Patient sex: F
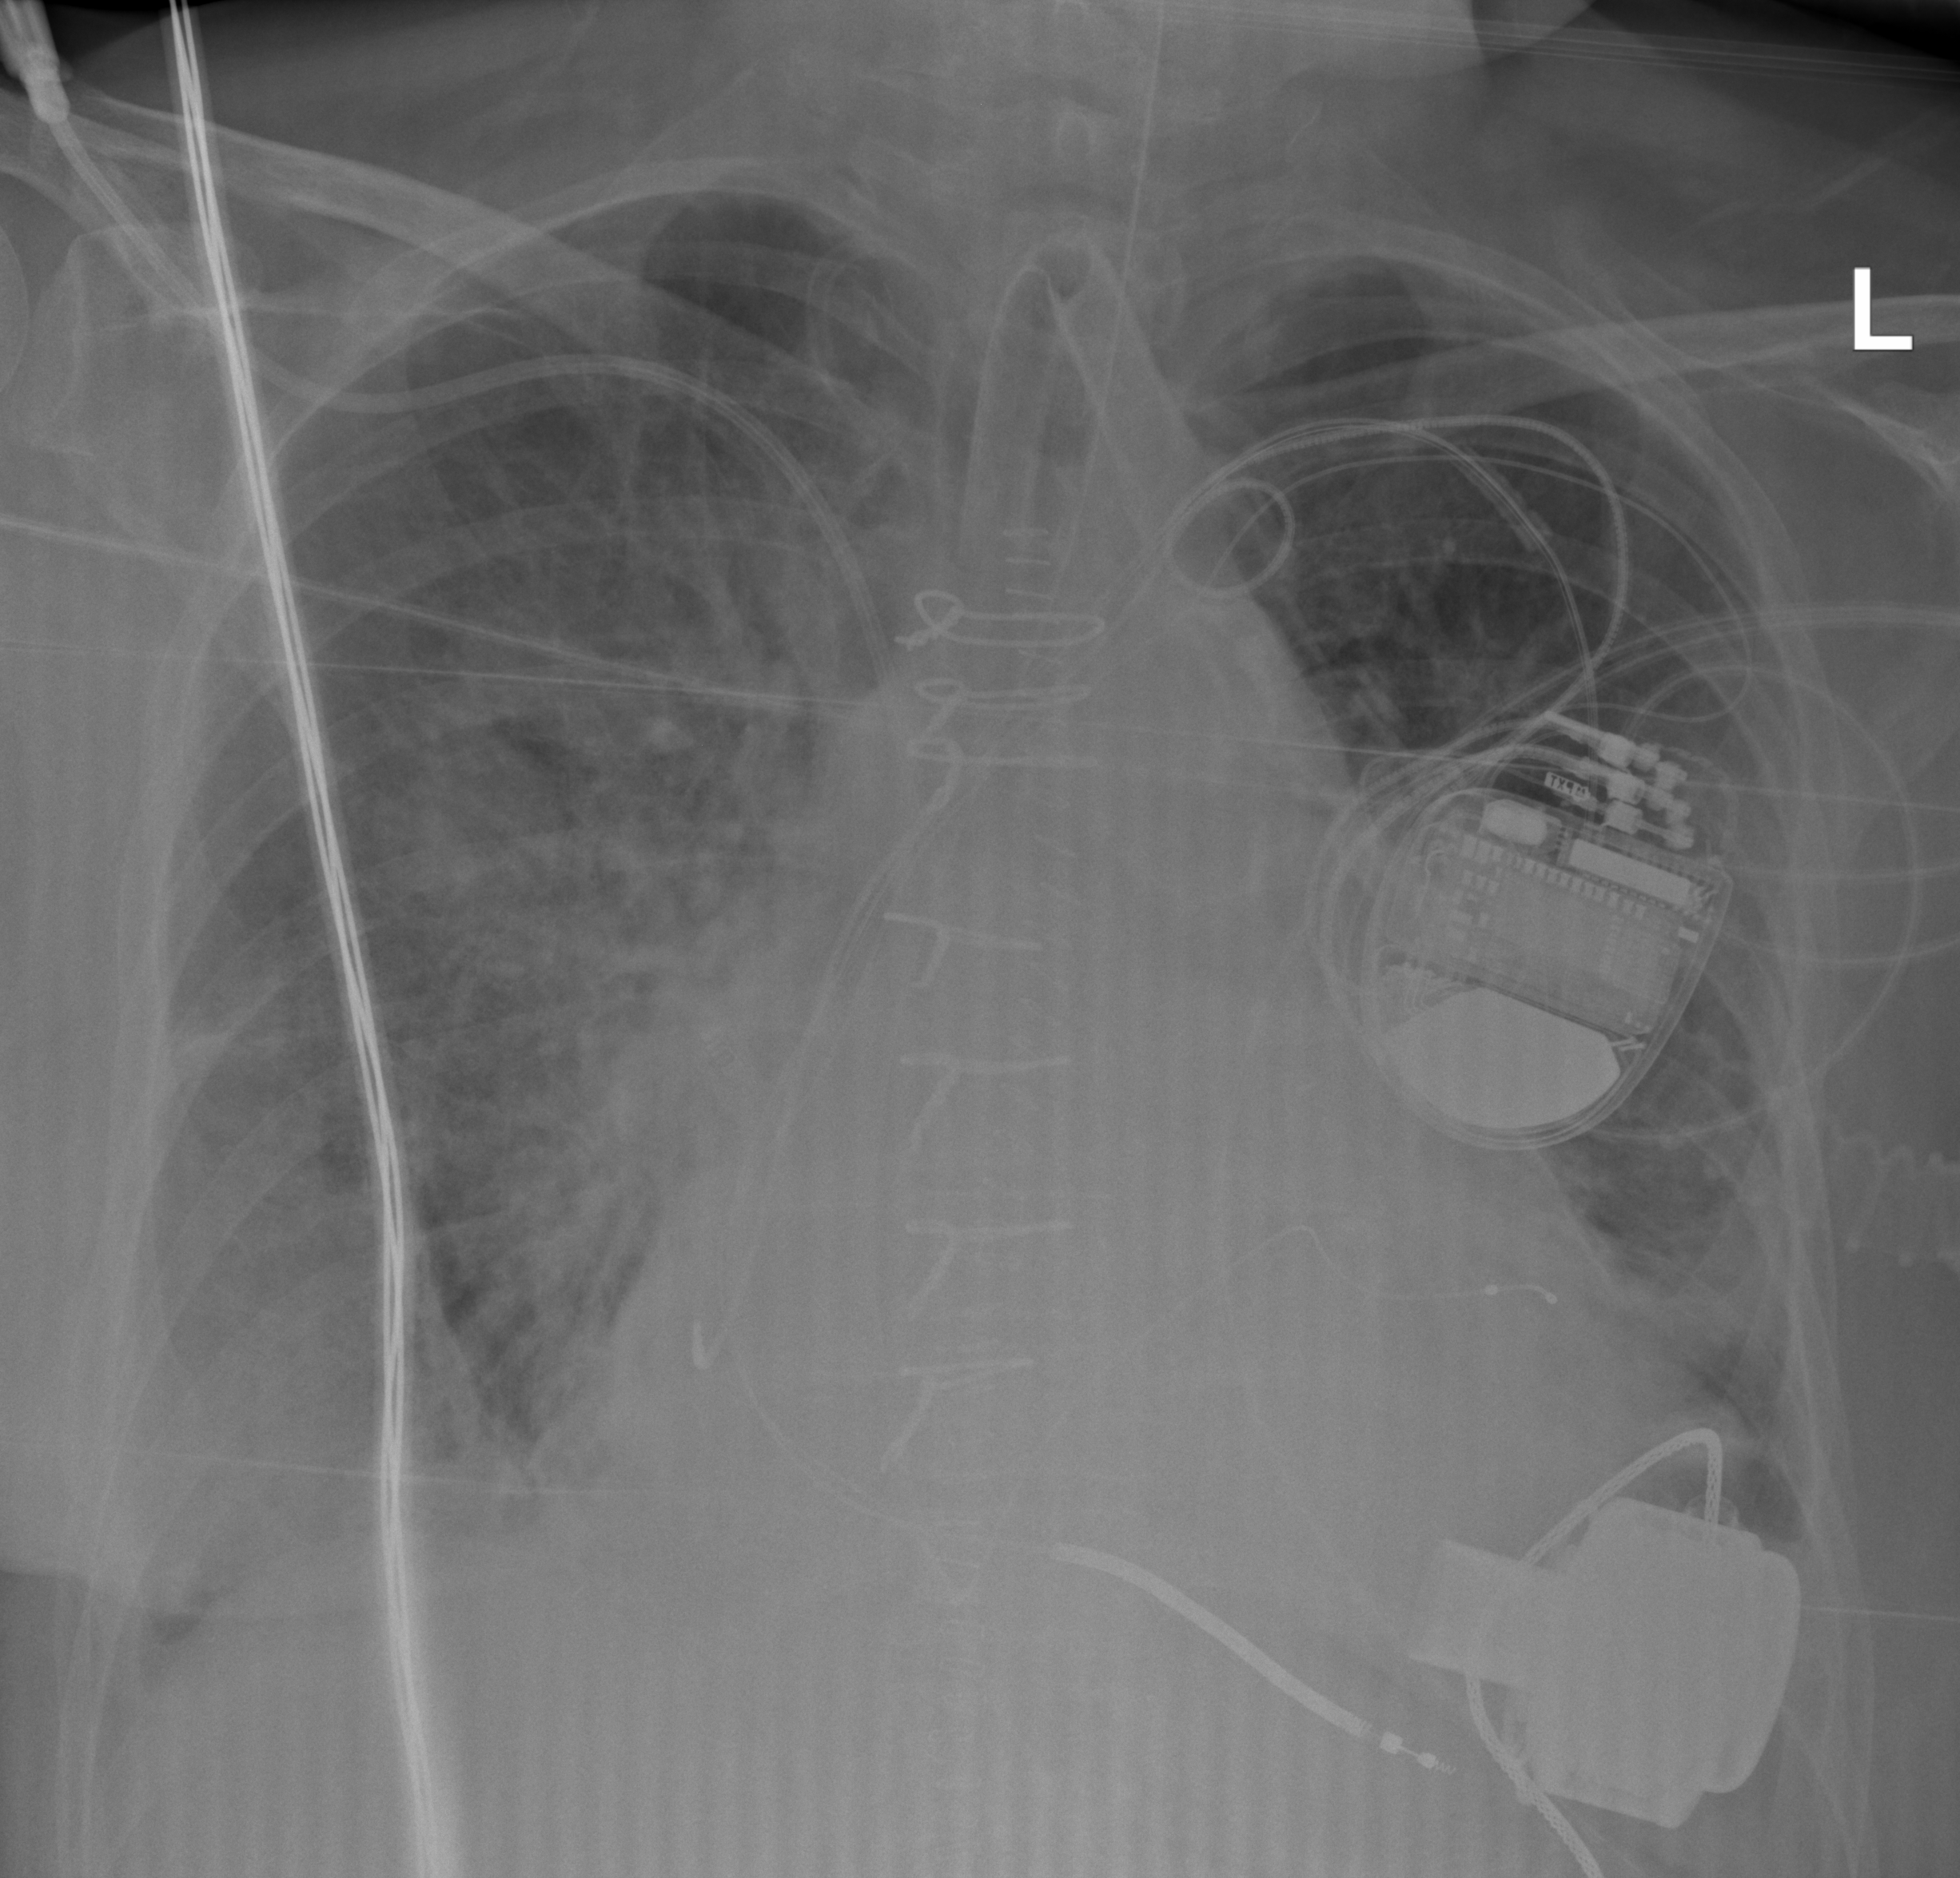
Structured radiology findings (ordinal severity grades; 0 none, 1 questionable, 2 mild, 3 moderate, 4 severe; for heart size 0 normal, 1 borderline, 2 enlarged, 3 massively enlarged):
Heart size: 2
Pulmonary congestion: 2
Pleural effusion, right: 2
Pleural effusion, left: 2
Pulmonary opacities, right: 3
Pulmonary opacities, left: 2
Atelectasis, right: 3
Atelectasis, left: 2